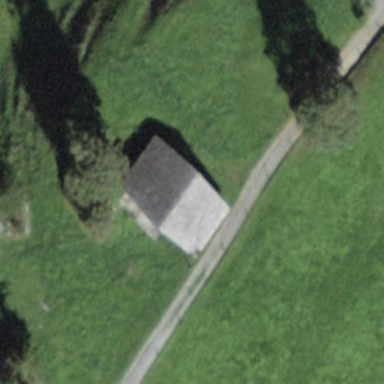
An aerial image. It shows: Cabin.